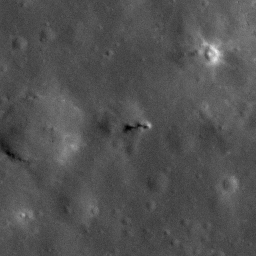
Pit: Copernicus 22
Host crater: Copernicus
Host type: impact_melt
Lunar coordinates: latitude 10.21, longitude 339.887